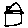
Label: house